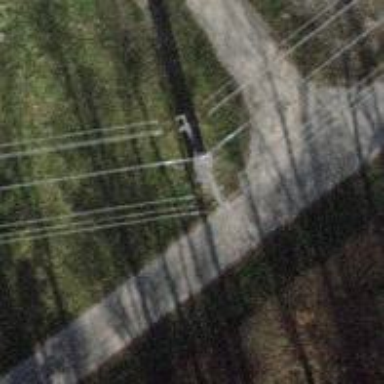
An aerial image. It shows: Concrete power pole.